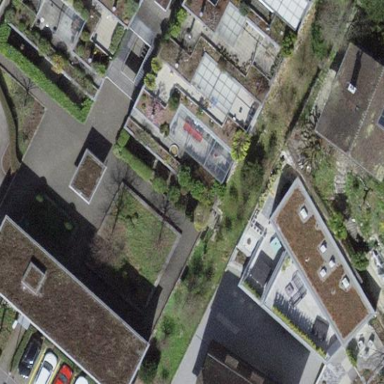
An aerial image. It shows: View of apartment building.